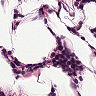
Metastatic tissue present: no